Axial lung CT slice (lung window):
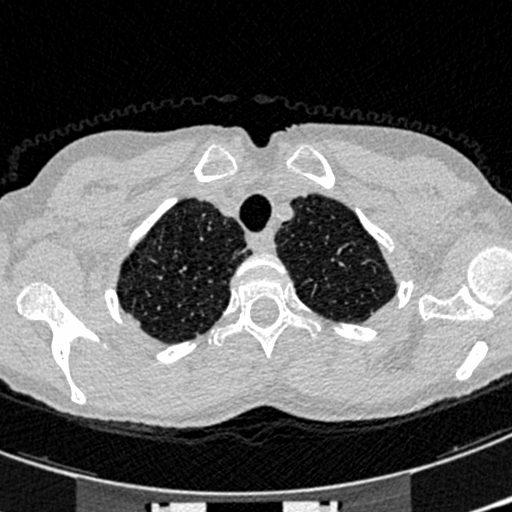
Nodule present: no